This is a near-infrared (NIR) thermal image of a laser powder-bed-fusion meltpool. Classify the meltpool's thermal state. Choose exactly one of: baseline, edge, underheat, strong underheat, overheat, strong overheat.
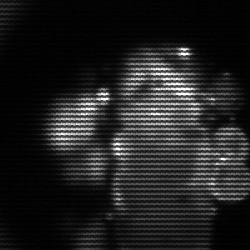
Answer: strong underheat